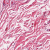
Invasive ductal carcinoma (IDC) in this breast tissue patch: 0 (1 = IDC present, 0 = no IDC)